Question: I'm trying to generate a large tile map which is then going to be displayed on the screen. The map should be random, and only consists of two types of tiles at the moment.
However, what happens now is that each row of the Tile Map is overwritten with the first row from the heightmap, so that my map displays straight line columns of similar tiles when it displays.
I believe this is due to how I wrote my for loops, where it iterates through the entire heightmap, before even reaching the second list of tiles. Although due to the somewhat random element of tile choice that I to include, there should be at least some noise introduced to the map, but it seems like there isn't any.
Here is a link to a screenshot of what displays when I run my code.
'''
import pygame, random
class Map(object):
MAPWIDTH = 64
MAPHEIGHT = 48
HEIGHTS = [0, 1, 2, 3, 4, 5, 6, 7, 8]
def __init__(self):
self.heightmap = [[random.choice(self.HEIGHTS) for w in range(self.MAPWIDTH)] for h in range(self.MAPHEIGHT)]
self.Tiles = [['' for w in range(self.MAPWIDTH)] for h in range(self.MAPHEIGHT)]
for rows in self.Tiles:
for row in self.heightmap:
i = 0
for height in row:
# 100% water block
if height == 0:
rows[i] = 'WATER'
# 70% water block
if height == range(1, 3):
if random.randint(0, 9) == range(0, 6):
rows[i] = 'WATER'
else:
rows[i] = 'GRASS'
# 50% water block
if height == 4:
if random.random() == 0:
rows[i] = 'WATER'
else:
rows[i] = 'GRASS'
# 80% grass block
if height == range(5, 7):
if random.randint(0, 9) == range(0, 6):
rows[i] = 'GRASS'
else:
rows[i] = 'WATER'
# 100% grass block
if height == 8:
rows[i] = 'GRASS'
i += 1
'''

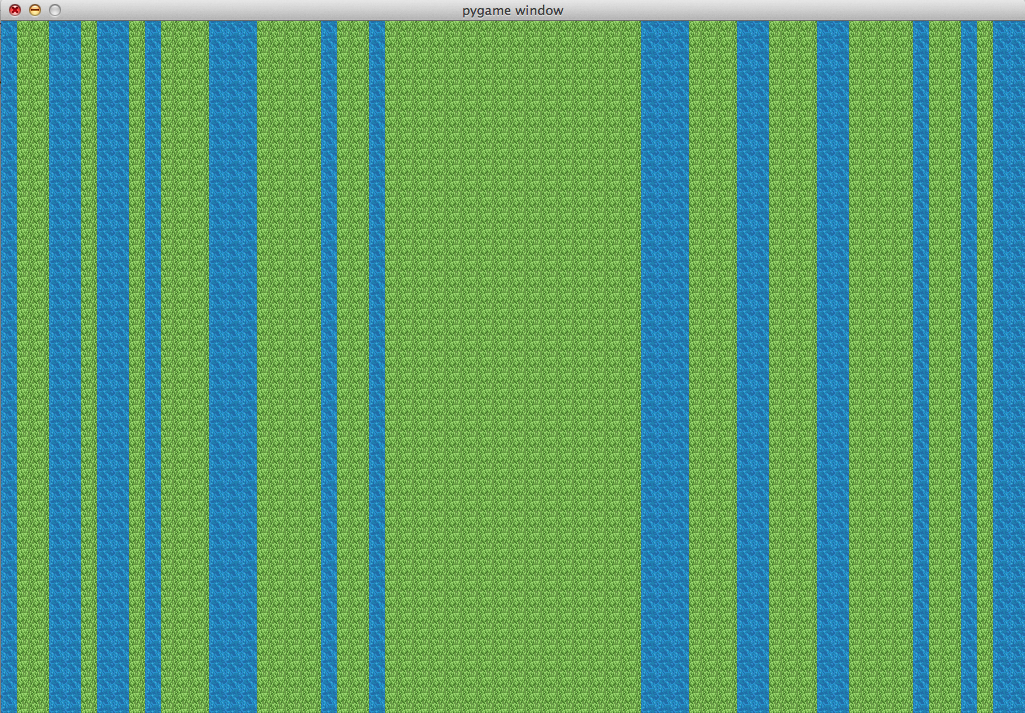
Answer: You write a lot of lines like:
'''
if height == range(1, 3):
'''
but that does not do what you think it does.
'range(1, 3)' returns the list '[1, 2]' (or an iterable that yields '1' and '2' if you're using python3), and that is never equal to a single integer.
---
You probably want to use a pattern like:
'''
if height == 1 or height == 2
'''
or
'''
if 1 <= height <= 2:
'''
or
'''
if height in range(1, 2):
'''
---
Nonetheless, you could simplify your code by creating a helper function that returns the chance of a grass tile for a given height:
'''
def chance_of_grass(height):
if height == 0: return 0
elif height <= 3: return 30
elif height <= 4: return 50
elif height <= 7: return 80
return 100
'''
and call that in your loop:
'''
def __init__(self):
self.heightmap = [[random.choice(self.HEIGHTS) for w in range(self.MAPWIDTH)] for h in range(self.MAPHEIGHT)]
self.Tiles = [['' for w in range(self.MAPWIDTH)] for h in range(self.MAPHEIGHT)]
r_i = 0 # index of row
for h_row in self.heightmap:
c_i = 0 # index of column
for height in row:
is_grass = change_of_grass(height) >= random.randint(1, 100)
self.Tiles[r_i][c_i] = 'GRASS' if is_grass else 'WATER'
c_i += 1
r_i += 1
'''